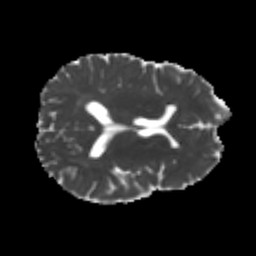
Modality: MD
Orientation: axial
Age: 19
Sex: male
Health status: healthy
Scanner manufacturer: philips
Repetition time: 7.476 s
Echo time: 0.08753 s